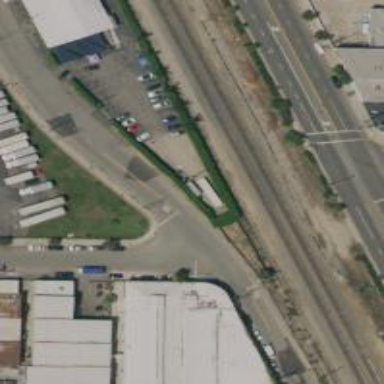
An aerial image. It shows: Railway spur service.